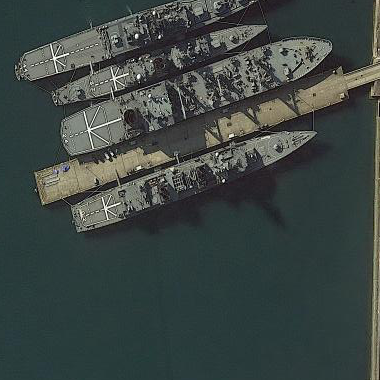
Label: cruiser